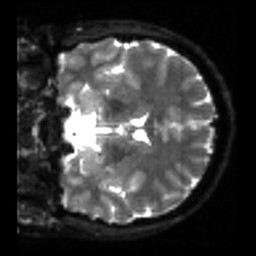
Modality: sbref
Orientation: coronal
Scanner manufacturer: siemens
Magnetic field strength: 3 T
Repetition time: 4 s
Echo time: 0.0594 s